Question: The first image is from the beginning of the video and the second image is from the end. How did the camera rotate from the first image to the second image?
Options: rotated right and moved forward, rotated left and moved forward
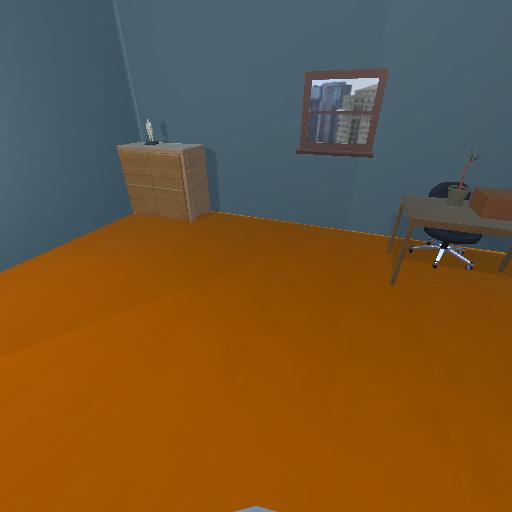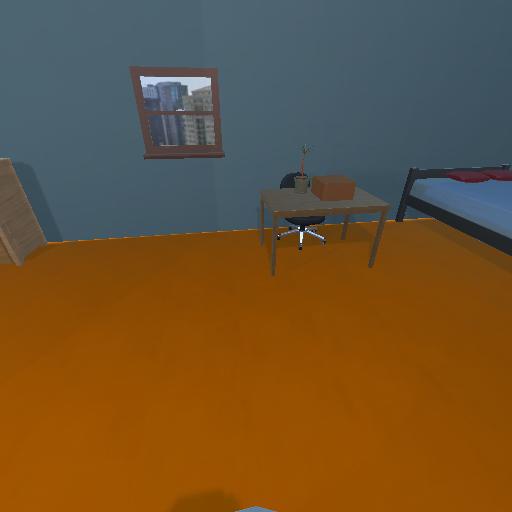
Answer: rotated right and moved forward